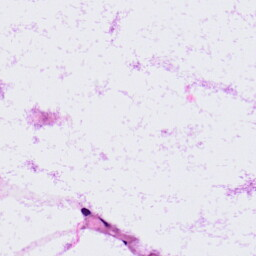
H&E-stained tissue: LymphNode